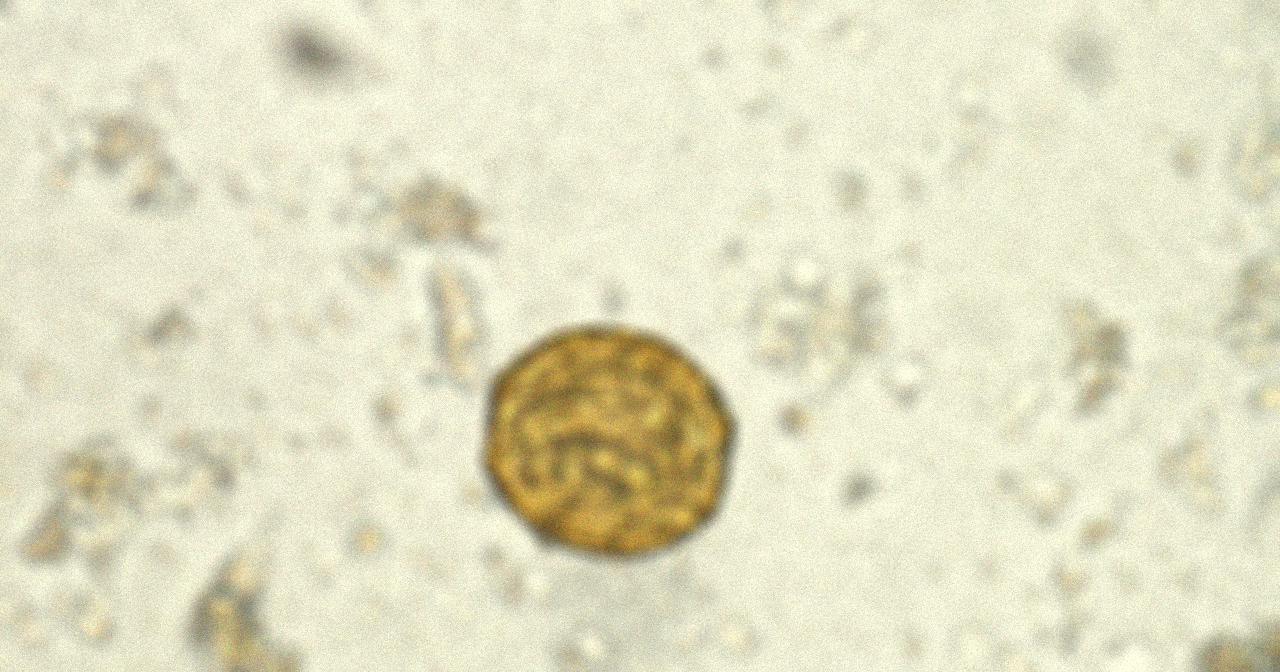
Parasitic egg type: Ascaris lumbricoides